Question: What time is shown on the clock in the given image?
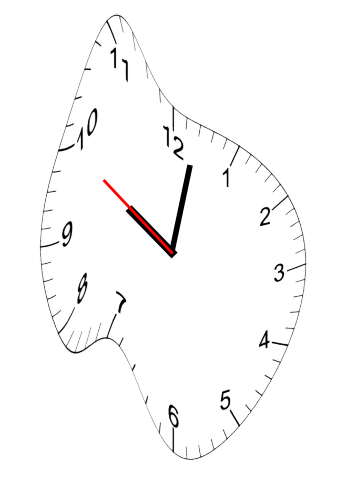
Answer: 10:01:50